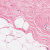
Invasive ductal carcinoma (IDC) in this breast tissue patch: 0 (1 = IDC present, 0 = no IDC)